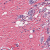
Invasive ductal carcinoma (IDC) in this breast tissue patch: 0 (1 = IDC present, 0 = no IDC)